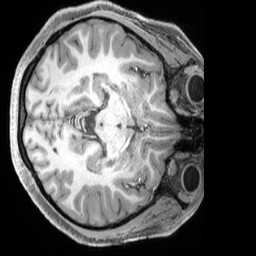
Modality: T1w
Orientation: axial
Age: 19
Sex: female
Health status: healthy
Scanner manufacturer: siemens
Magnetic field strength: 3 T
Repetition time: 2.4 s
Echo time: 0.00222 s